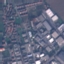
Land use / land cover: Industrial